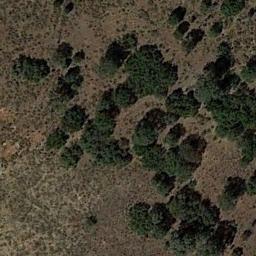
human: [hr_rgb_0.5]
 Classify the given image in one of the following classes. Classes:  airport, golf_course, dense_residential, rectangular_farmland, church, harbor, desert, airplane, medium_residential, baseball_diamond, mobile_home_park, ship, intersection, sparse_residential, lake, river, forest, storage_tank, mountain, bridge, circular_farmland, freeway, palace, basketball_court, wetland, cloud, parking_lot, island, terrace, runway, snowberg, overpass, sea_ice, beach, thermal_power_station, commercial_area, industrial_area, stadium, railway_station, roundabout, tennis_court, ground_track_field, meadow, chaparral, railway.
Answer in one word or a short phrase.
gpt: chaparral